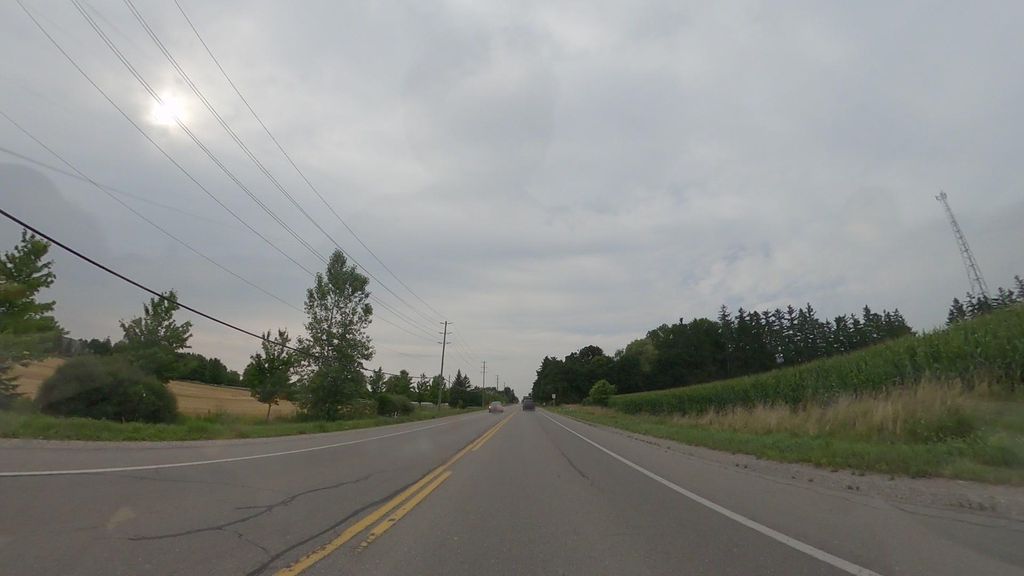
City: kitchener-waterloo